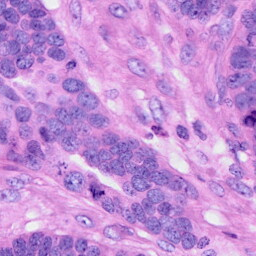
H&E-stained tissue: Ovarian